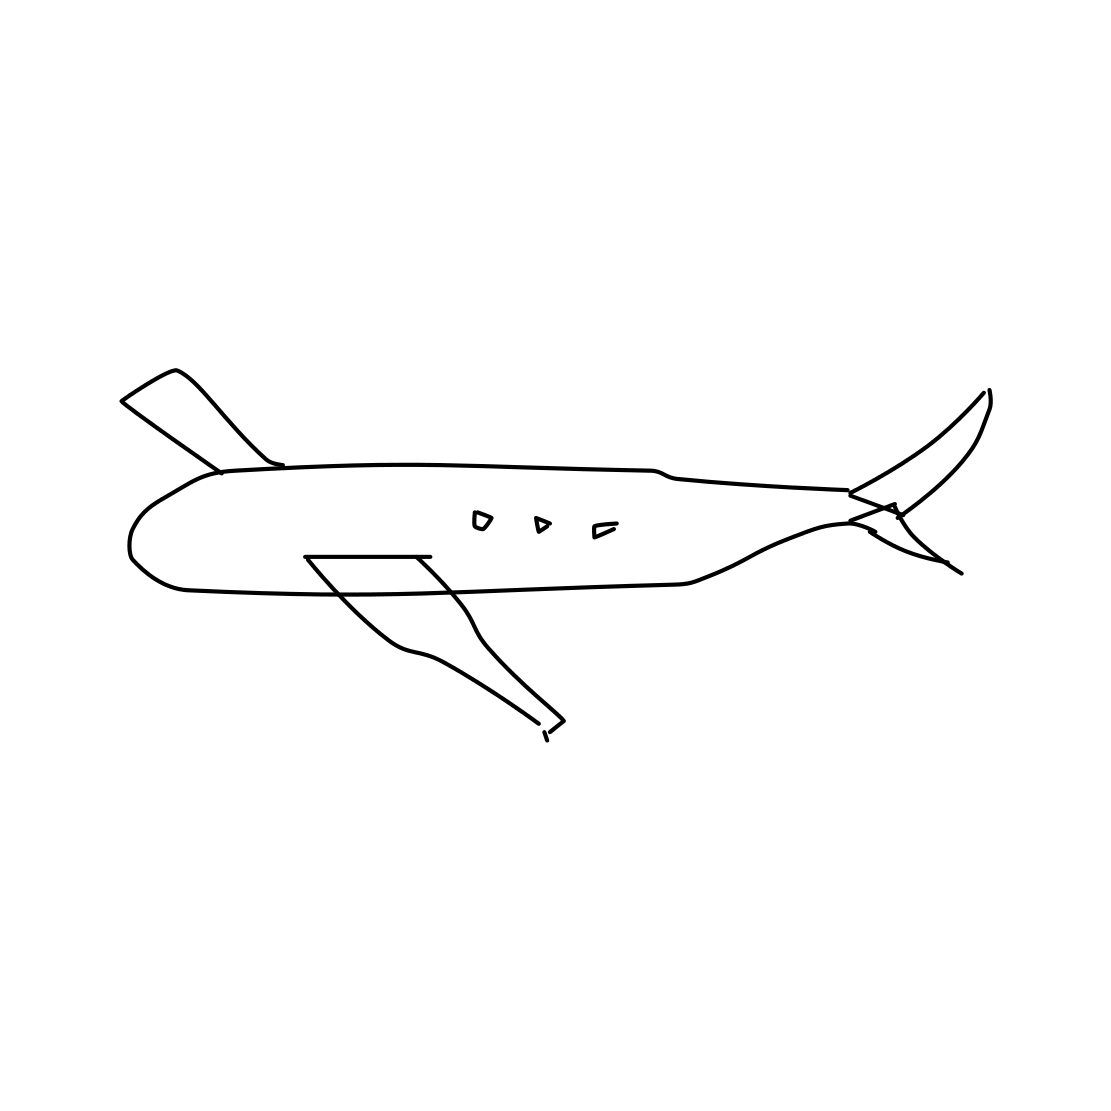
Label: airplane